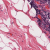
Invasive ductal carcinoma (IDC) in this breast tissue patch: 0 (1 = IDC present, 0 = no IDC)